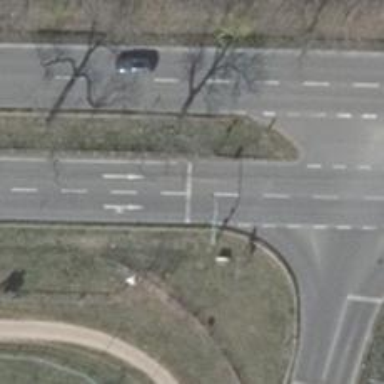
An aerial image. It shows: Primary highway with asphalt surface and lane markings. There is no sidewalk along the road.